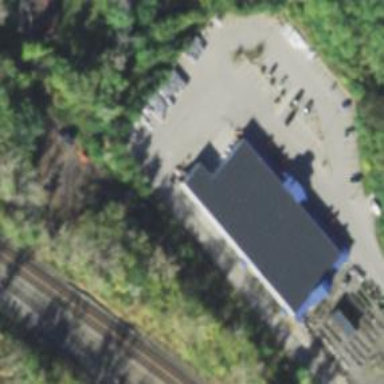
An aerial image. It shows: Country store within building.